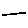
Label: line